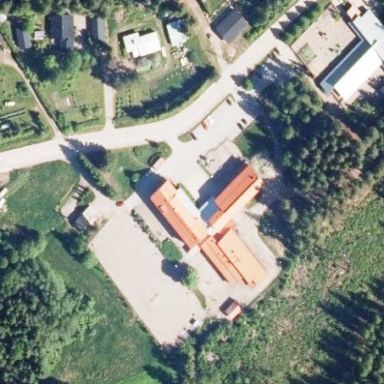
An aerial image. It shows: Public building.